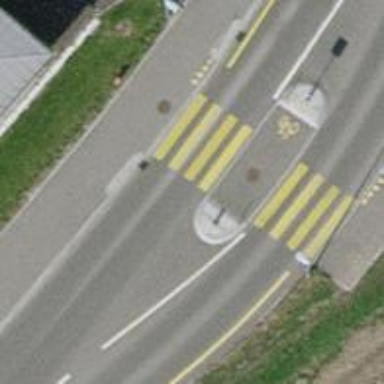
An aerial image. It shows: Uncontrolled zebra crossing with pedestrian island.